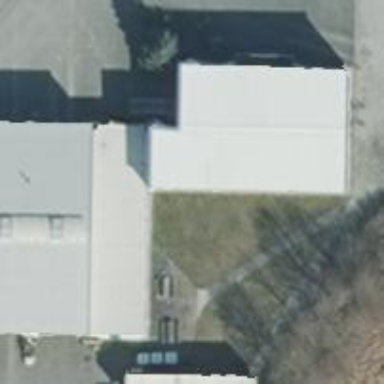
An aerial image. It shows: Industrial building.